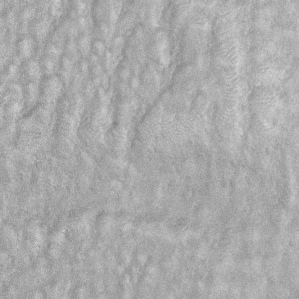
Label: frost